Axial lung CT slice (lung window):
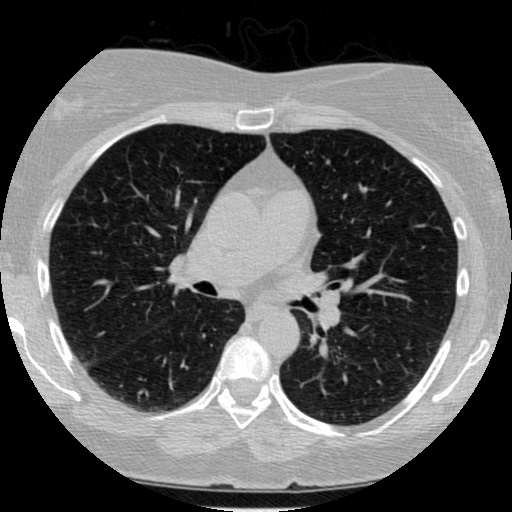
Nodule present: no